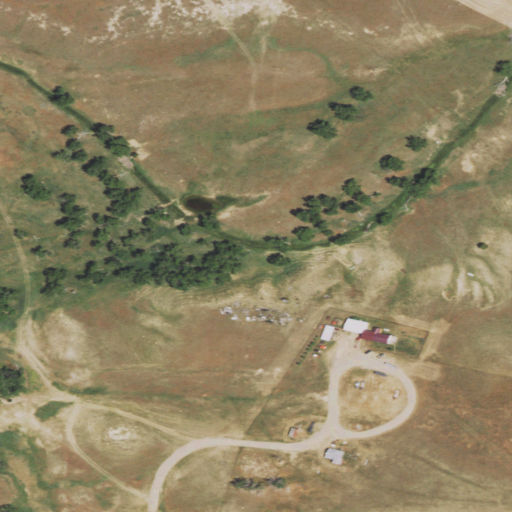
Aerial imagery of valley in Wyoming named Gould Draw containing grassland, shrub, herbaceous wetlands, open development, and woody wetlands